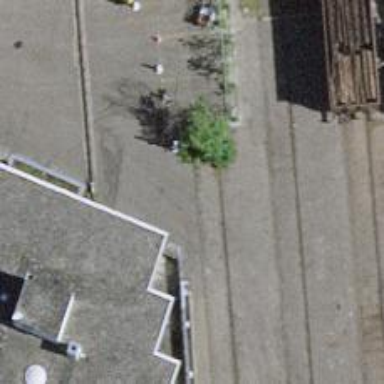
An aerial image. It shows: Railway buffer stop.